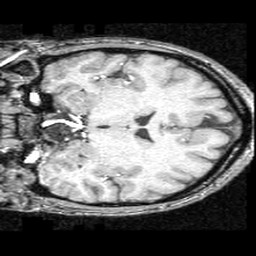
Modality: T1w
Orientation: coronal
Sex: female
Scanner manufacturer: ge
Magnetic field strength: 1.5 T
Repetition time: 21 s
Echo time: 0.008 s